Interaction volume radius: 10 \u00c5
Interaction volume height: 35 \u00c5
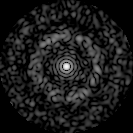
Disorder parameter: 0.8403